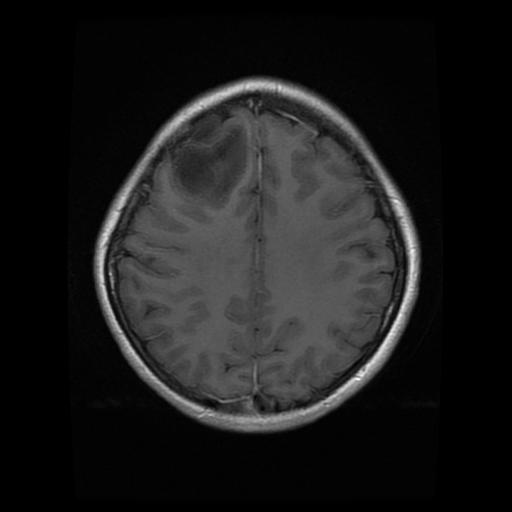
Label: glioma